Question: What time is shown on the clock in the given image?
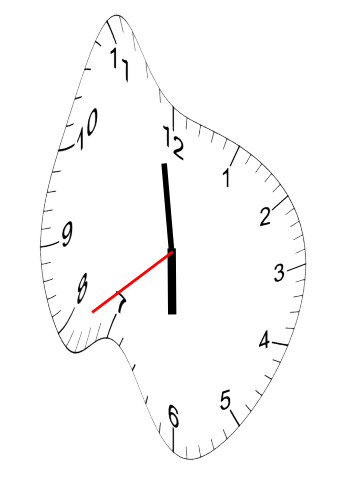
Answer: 05:58:39